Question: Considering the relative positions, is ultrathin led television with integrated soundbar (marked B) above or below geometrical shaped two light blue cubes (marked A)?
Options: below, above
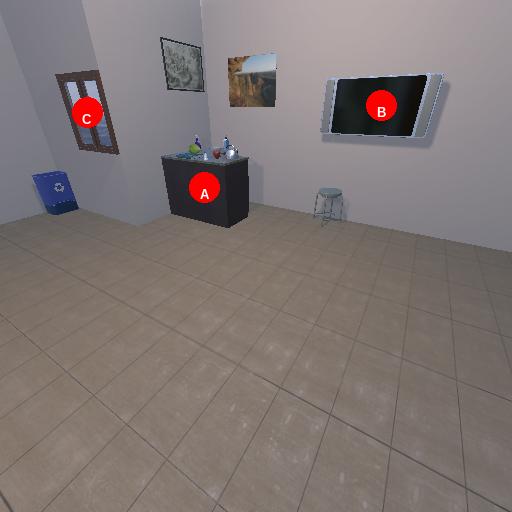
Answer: below